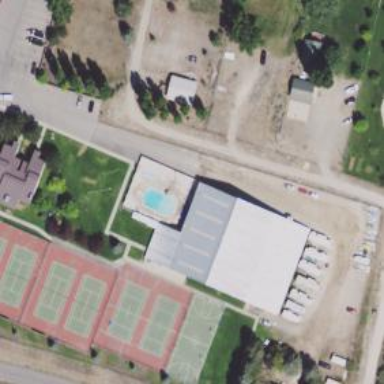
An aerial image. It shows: Sports centre dedicated to swimming activities.